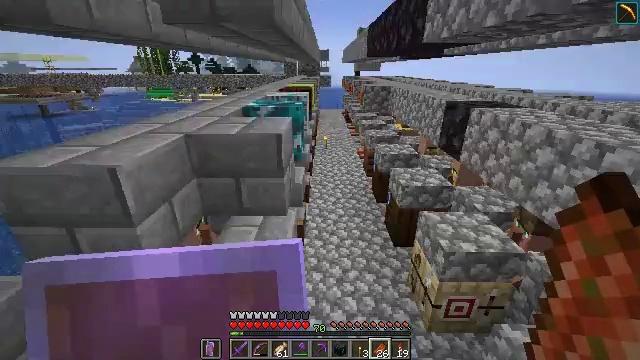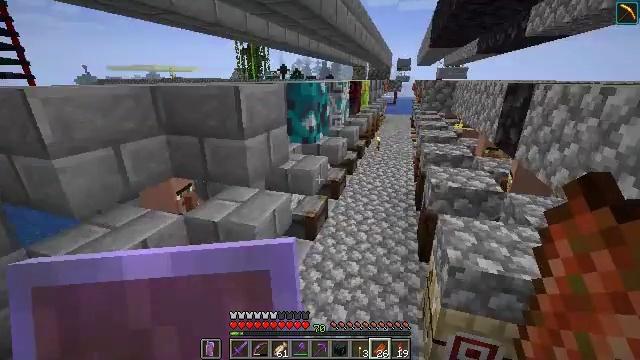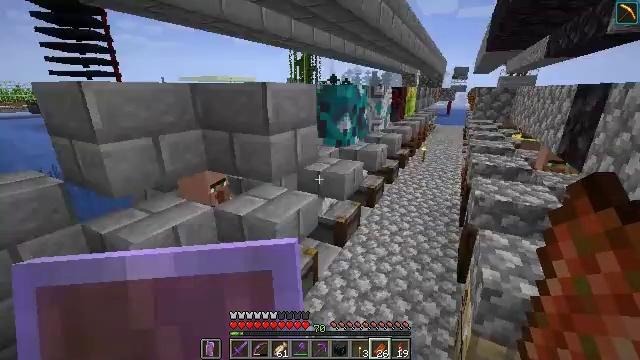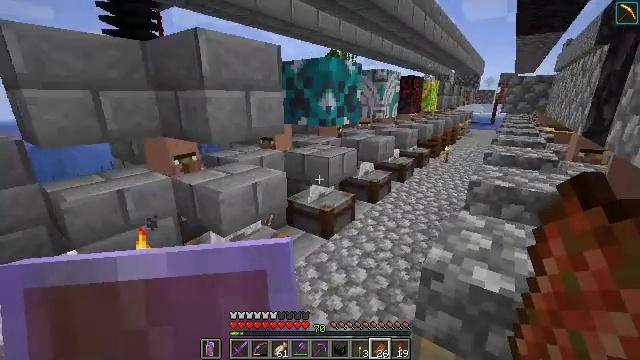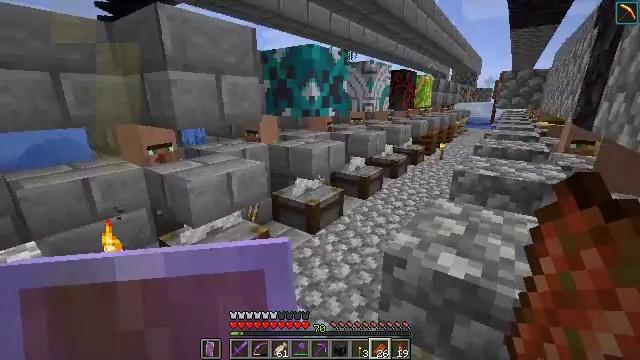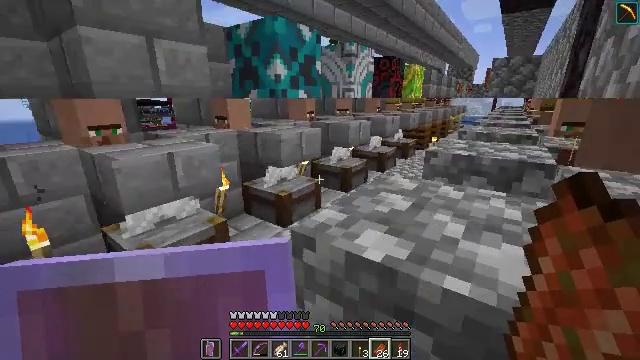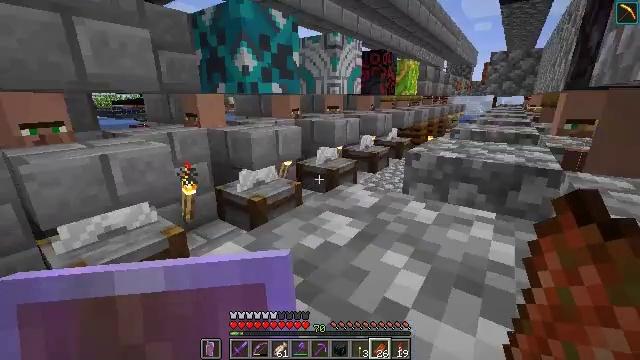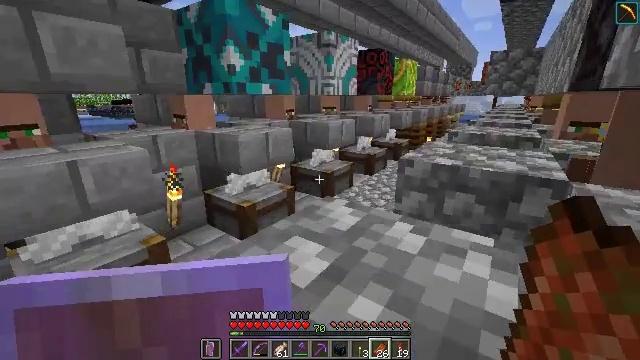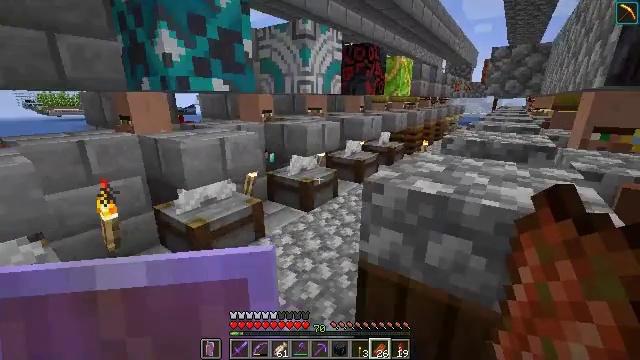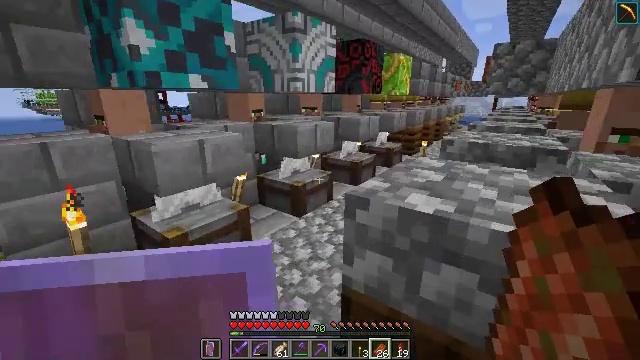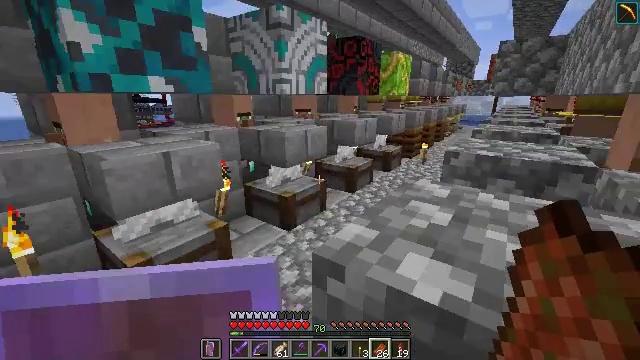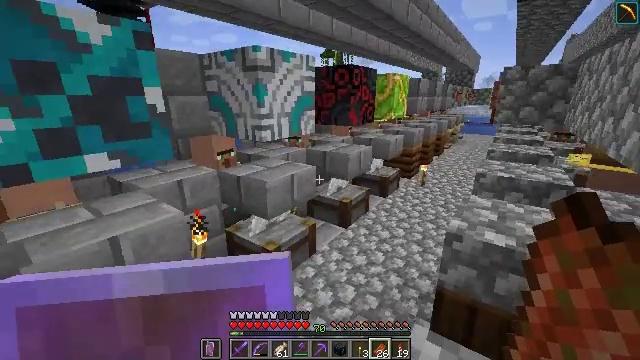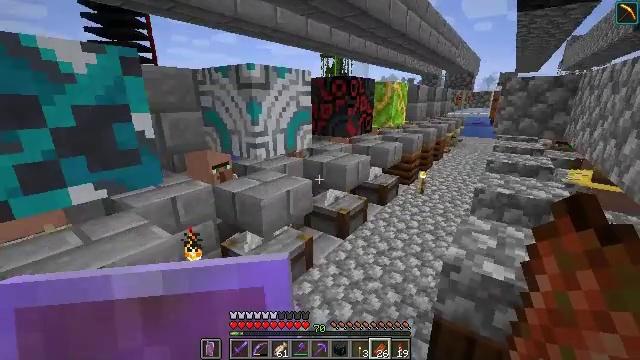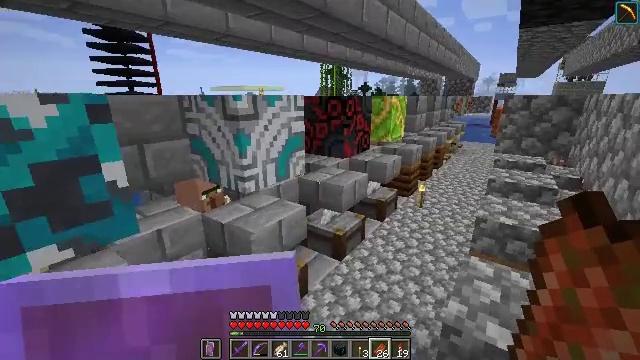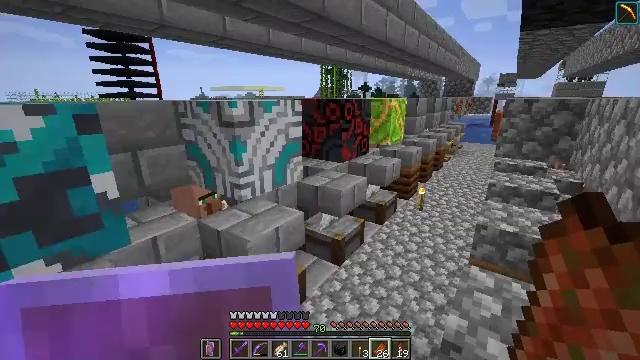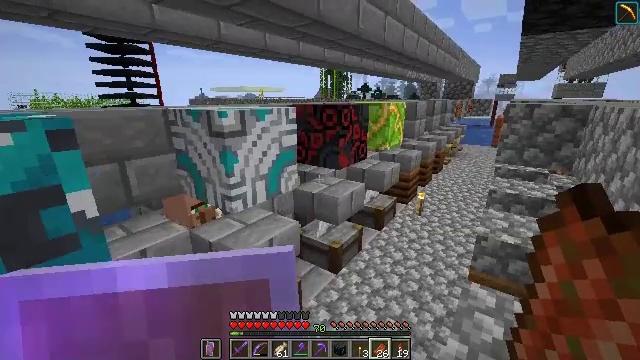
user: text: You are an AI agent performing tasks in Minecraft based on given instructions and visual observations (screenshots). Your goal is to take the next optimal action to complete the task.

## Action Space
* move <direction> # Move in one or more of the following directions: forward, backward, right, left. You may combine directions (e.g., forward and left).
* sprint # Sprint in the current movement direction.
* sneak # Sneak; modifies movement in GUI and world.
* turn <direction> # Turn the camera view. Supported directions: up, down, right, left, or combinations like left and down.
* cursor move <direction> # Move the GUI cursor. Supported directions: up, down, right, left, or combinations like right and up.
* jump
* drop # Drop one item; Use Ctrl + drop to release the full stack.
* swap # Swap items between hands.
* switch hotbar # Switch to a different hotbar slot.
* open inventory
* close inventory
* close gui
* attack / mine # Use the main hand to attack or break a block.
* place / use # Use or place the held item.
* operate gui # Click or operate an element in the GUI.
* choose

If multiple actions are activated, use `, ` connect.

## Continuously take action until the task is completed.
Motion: motion action
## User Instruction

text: craft item air
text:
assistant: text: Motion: turn left and up
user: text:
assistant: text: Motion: turn left and up
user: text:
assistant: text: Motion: turn left and up
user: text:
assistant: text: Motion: no_op
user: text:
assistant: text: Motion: no_op
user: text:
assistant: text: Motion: no_op
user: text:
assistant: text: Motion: no_op
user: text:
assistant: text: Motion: no_op
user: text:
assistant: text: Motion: no_op
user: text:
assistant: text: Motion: no_op
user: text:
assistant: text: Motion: no_op
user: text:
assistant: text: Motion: no_op
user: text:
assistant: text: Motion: no_op
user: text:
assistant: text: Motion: no_op
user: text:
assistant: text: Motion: no_op
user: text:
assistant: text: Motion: no_op
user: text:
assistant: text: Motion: no_op
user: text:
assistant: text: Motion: no_op
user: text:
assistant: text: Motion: no_op
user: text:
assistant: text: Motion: no_op
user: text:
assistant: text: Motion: move forward
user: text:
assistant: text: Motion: move forward, turn right
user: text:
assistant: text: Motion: move forward, turn right
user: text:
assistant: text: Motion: move forward
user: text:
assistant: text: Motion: move forward
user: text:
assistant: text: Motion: move forward
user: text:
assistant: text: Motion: move forward and move left
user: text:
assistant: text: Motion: move forward and move left
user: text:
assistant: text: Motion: move forward and move left
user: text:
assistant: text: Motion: move forward and move left